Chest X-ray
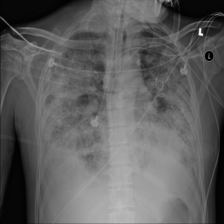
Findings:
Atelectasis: negative
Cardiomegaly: negative
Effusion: negative
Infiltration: positive
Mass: negative
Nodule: negative
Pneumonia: negative
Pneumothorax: negative
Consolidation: negative
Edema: negative
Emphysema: negative
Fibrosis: negative
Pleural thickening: negative
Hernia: negative